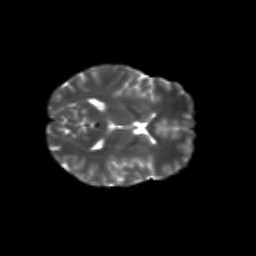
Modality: T2w
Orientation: axial
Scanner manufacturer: siemens
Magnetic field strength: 3 T
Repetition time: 9.2 s
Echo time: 0.084 s